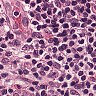
Metastatic tissue present: no